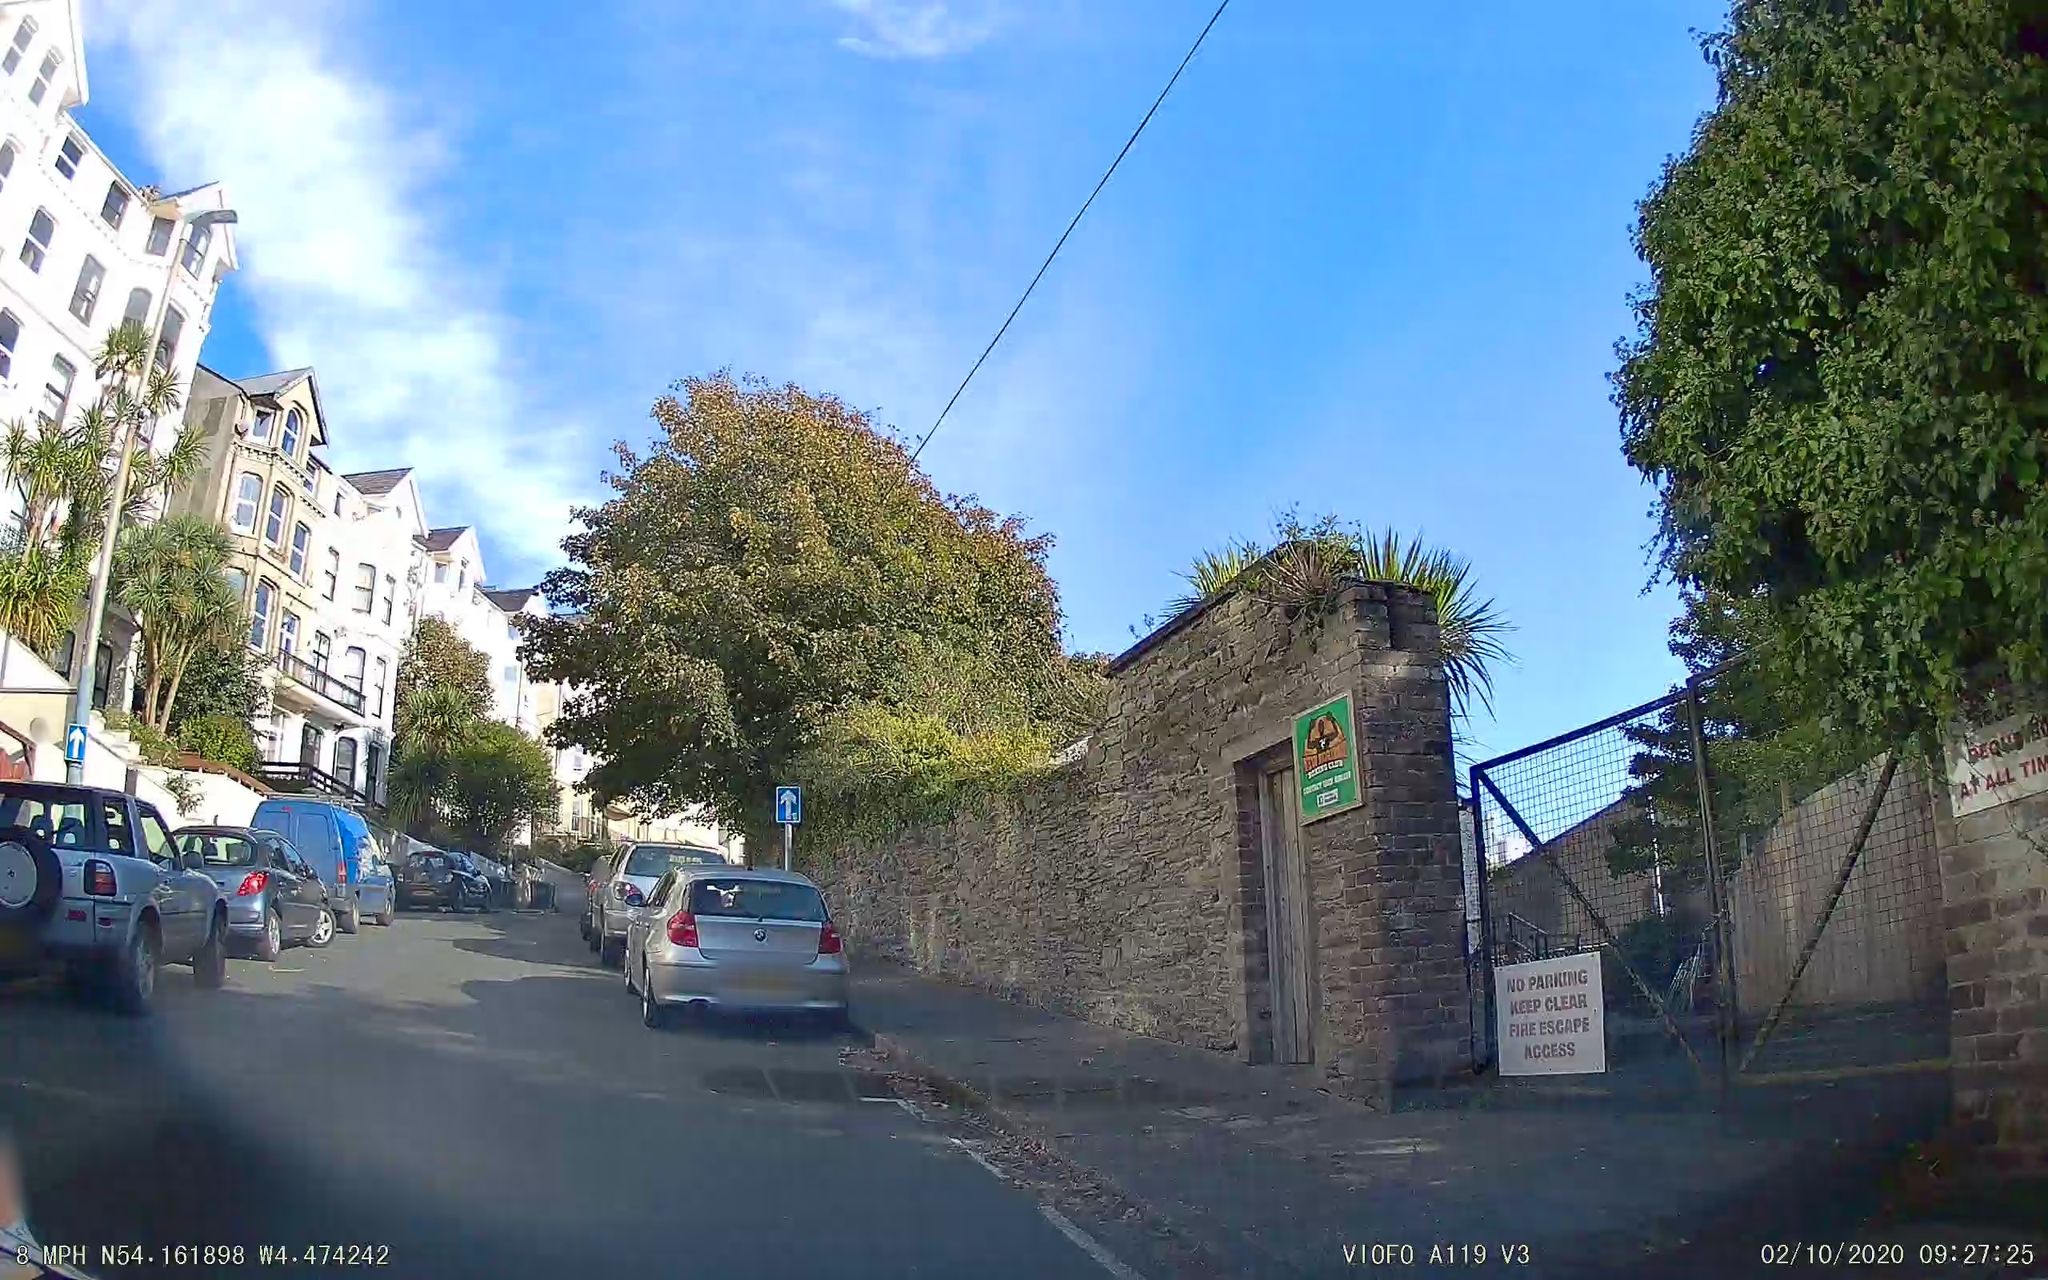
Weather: clear
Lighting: day
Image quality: good
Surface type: driving surface
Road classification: unclassified, residential
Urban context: dense urban cluster
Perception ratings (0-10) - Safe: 1.1, Lively: 4.63, Beautiful: 8.78, Boring: 4.66, Depressing: 1.38, Wealthy: 6.44